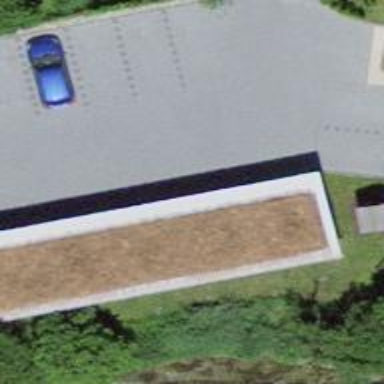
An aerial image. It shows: Garage with flat roof.